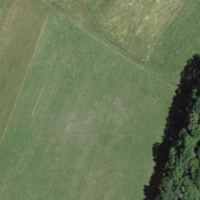
EUNIS habitat code: 52
Species observed at this site:
Fagus sylvatica